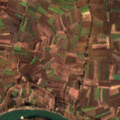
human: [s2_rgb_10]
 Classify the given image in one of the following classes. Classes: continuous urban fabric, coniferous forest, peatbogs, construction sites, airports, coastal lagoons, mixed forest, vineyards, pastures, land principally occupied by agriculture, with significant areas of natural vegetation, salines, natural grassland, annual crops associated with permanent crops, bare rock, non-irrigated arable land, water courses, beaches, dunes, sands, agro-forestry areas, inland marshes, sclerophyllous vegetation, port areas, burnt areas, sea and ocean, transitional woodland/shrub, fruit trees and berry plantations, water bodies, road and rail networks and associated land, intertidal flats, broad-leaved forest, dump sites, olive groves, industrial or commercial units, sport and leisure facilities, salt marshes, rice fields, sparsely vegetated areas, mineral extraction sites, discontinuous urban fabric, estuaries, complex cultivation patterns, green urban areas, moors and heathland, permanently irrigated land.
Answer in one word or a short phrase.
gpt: non-irrigated arable land, land principally occupied by agriculture, with significant areas of natural vegetation, transitional woodland/shrub, water courses